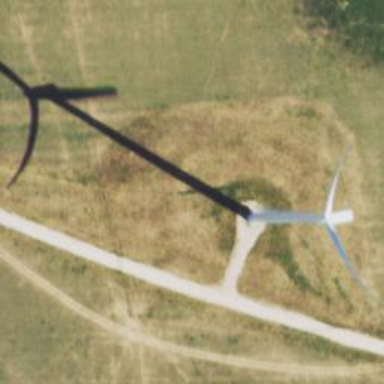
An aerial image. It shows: Wind turbine generator that utilizes wind as its source for generating electricity. It is of the horizontal axis type.